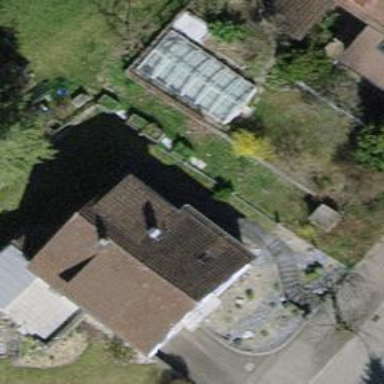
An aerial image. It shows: Building with tiled roof.